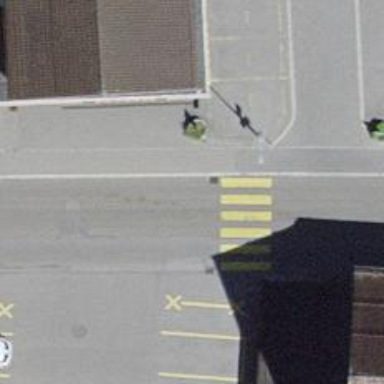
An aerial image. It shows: Uncontrolled zebra crossing on the road.